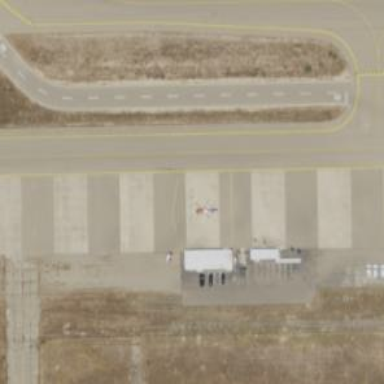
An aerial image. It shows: Image of taxiway at airport.